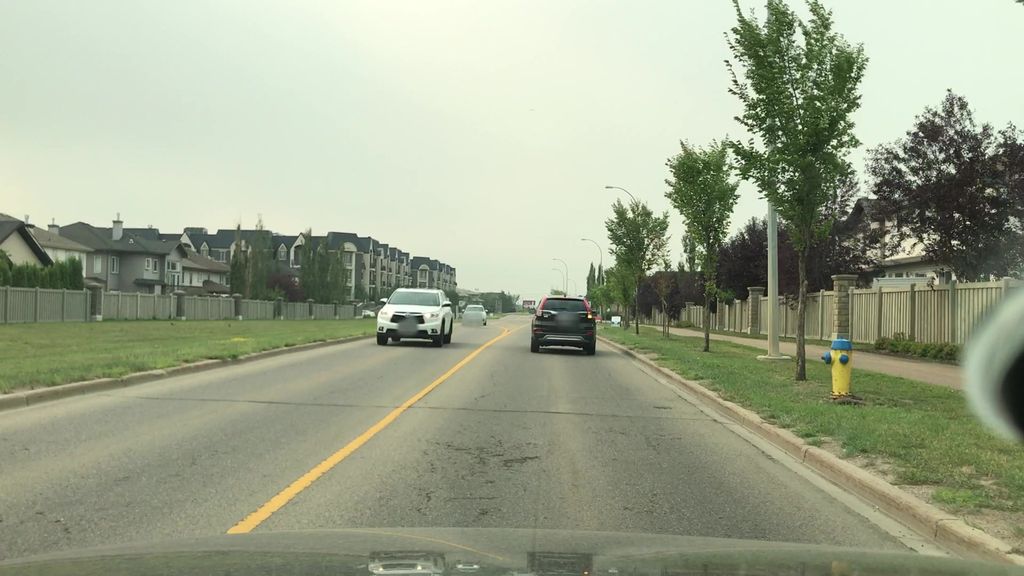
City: edmonton